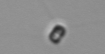
Label: Chaetoceros